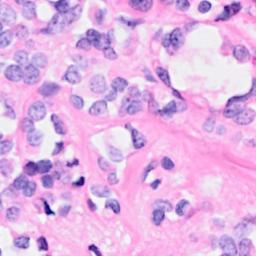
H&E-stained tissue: Breast